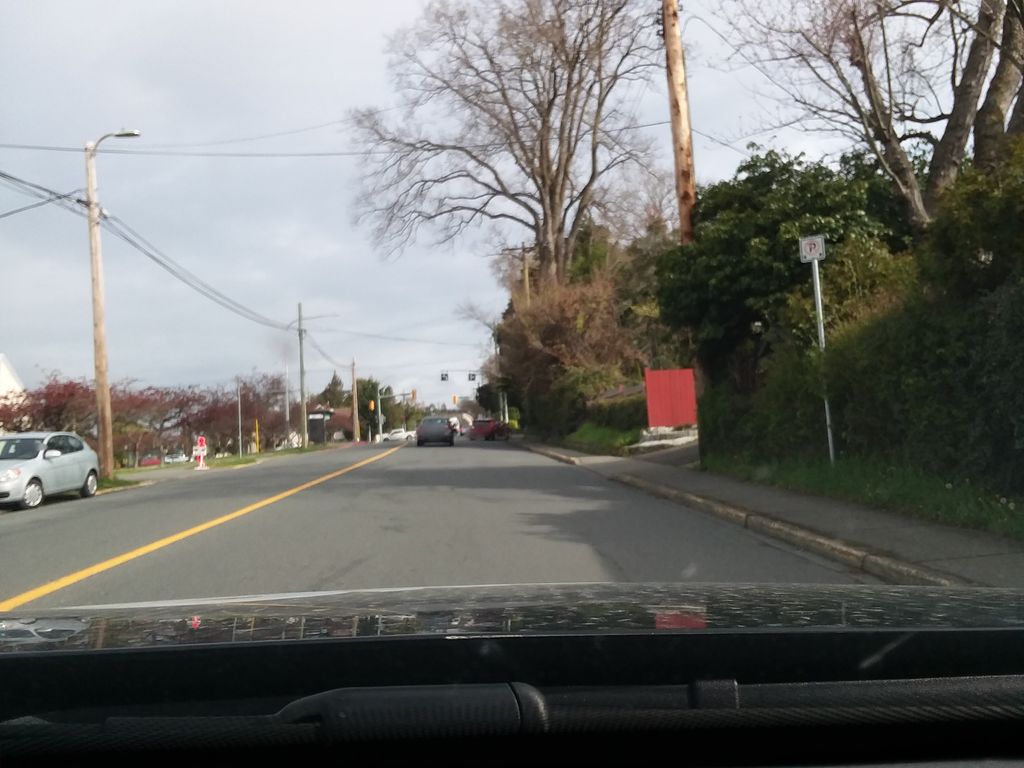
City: victoria